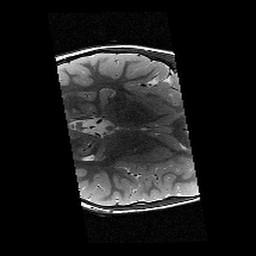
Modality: T2w
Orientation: axial
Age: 8
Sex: female
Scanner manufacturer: siemens
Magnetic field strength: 3 T
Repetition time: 9.23 s
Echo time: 0.067 s